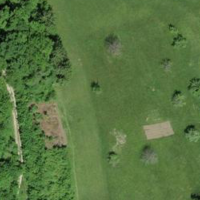
EUNIS habitat code: 25
Species observed at this site:
Prunus mahaleb